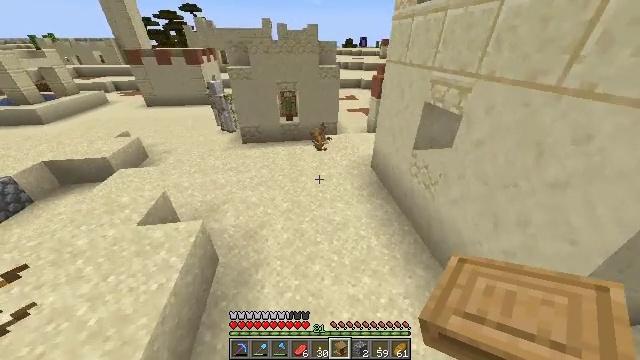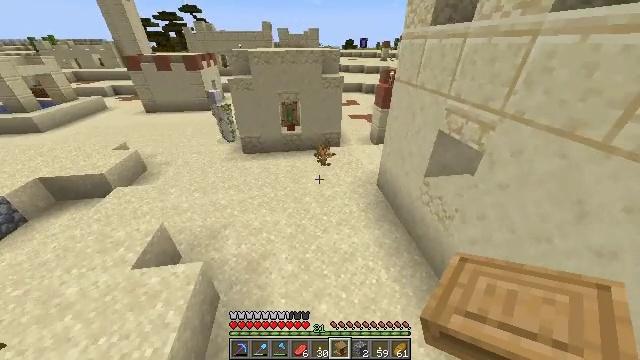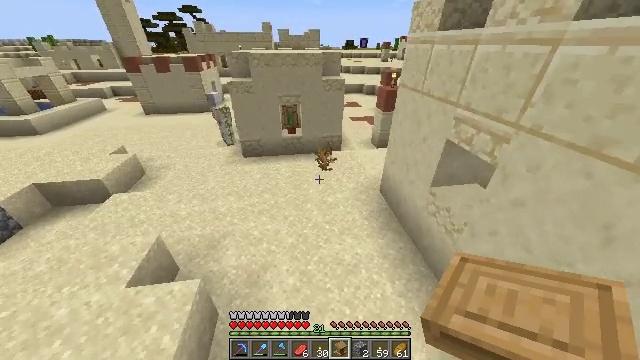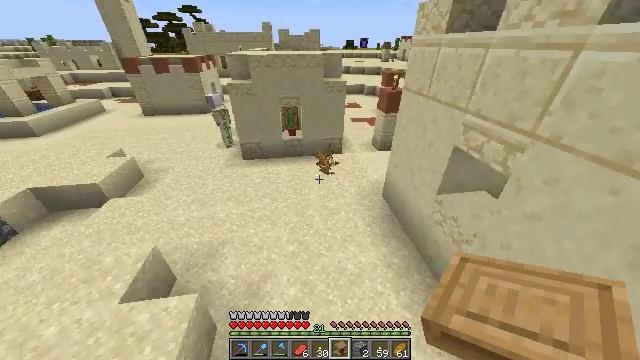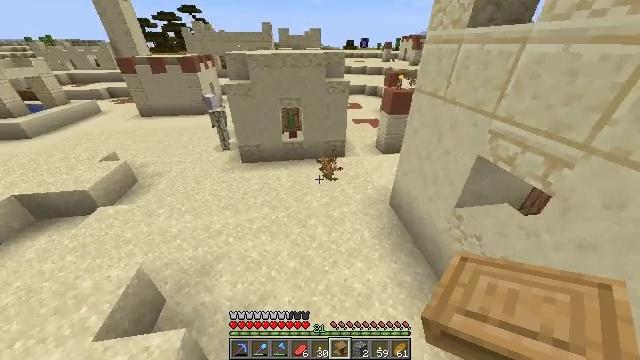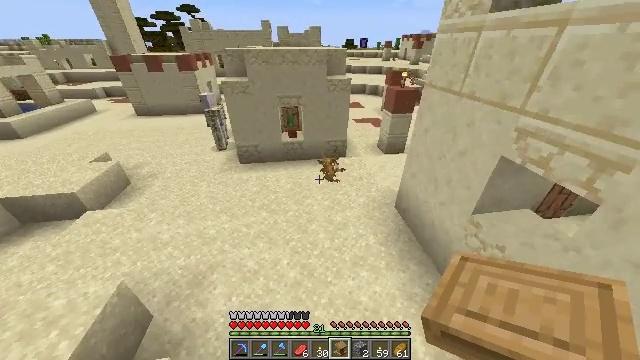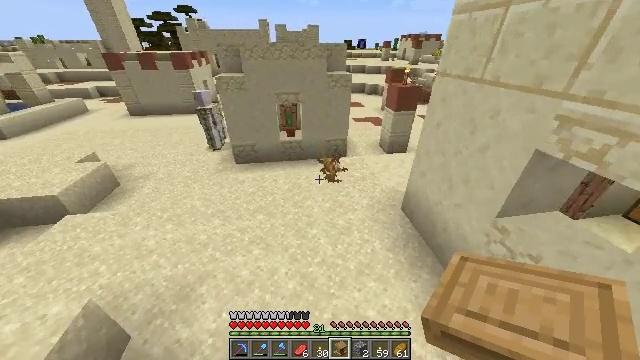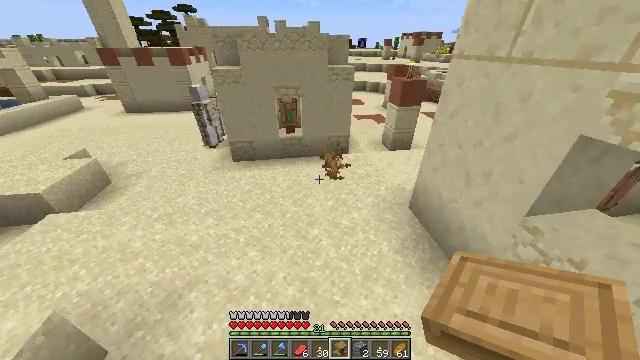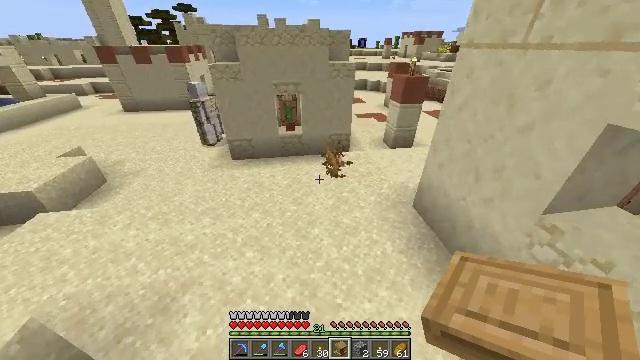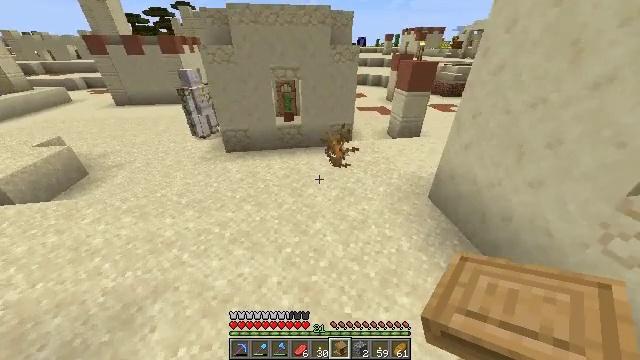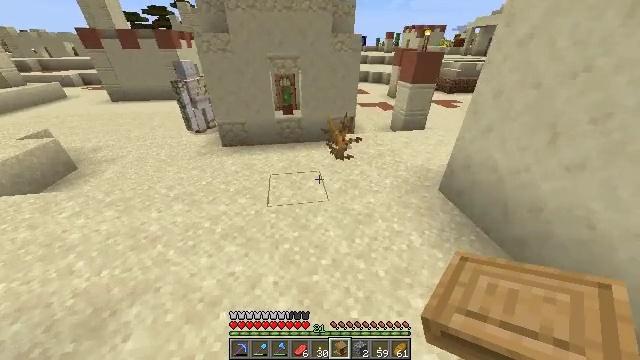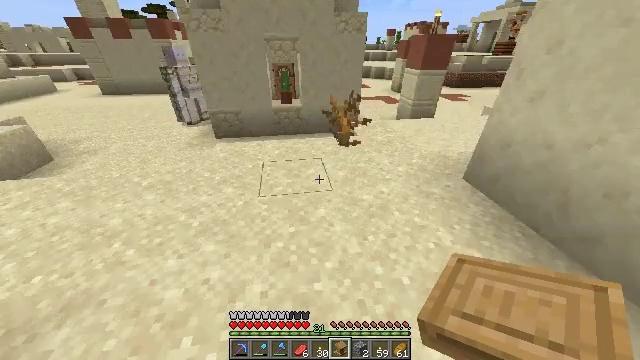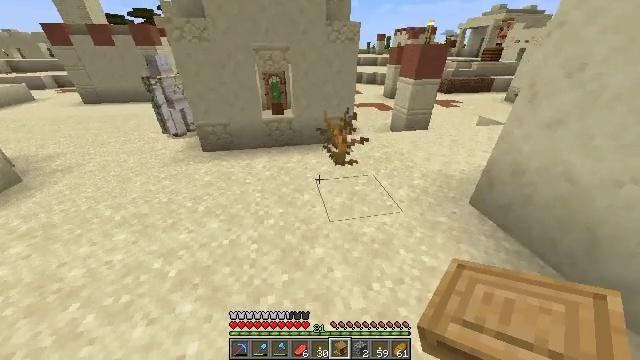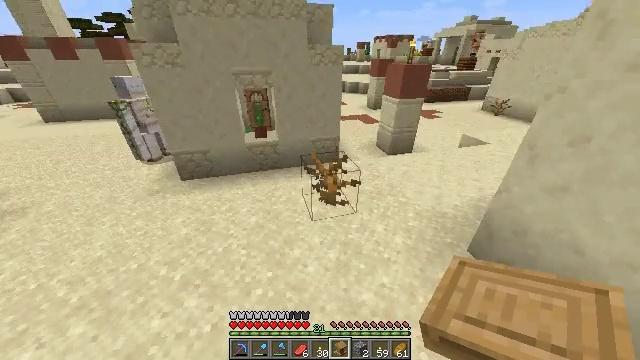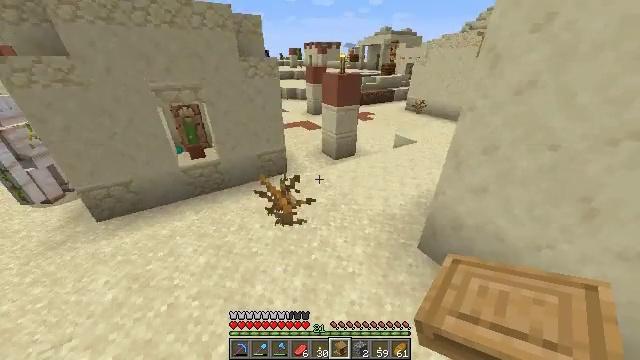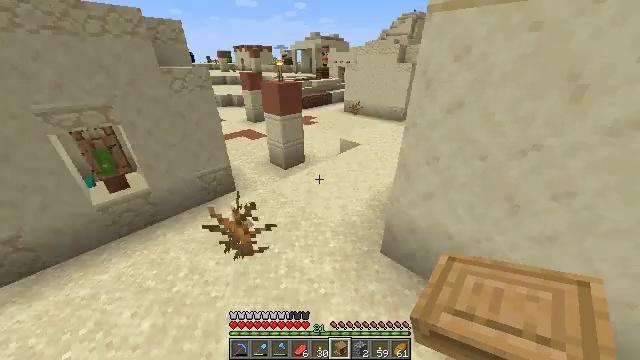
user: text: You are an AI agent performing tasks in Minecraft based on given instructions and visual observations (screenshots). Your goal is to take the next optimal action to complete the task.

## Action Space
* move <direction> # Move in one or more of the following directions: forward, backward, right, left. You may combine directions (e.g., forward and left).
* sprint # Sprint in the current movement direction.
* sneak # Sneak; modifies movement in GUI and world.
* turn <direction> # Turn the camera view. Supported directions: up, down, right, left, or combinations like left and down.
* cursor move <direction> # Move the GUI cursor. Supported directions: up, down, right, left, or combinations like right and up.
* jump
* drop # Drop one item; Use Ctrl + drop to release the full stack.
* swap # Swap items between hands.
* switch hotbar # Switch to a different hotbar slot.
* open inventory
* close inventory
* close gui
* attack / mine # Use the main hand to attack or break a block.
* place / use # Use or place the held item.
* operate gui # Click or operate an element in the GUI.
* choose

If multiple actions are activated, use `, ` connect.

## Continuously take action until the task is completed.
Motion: motion action
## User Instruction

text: Attack the composter to add it to your inventory.
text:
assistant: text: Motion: move forward, sprint, jump
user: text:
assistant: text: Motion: move forward, sprint, jump
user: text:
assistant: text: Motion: move forward, sprint, jump
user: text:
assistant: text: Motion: move forward, sprint, jump
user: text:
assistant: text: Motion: move forward, sprint, jump
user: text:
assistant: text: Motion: move forward, sprint, jump
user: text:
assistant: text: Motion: move forward, sprint, jump
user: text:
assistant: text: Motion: move forward, sprint, jump
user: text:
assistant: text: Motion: move forward, sprint, jump
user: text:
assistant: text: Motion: move forward, sprint, jump
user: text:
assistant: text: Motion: move forward, sprint, jump
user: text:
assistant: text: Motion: move forward, sprint, turn right, jump
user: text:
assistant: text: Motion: move forward, sprint, turn right, jump
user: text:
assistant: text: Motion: move forward, sprint, turn right
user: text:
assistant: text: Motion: move forward, turn right
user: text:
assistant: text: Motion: move forward, turn right
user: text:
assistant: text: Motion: move forward, turn right
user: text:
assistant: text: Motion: move forward, turn right
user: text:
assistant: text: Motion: move forward, turn right
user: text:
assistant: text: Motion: move forward, turn right
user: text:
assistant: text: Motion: move forward, turn right
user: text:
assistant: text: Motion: move forward, turn right
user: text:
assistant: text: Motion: move forward
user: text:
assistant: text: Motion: move forward, turn right
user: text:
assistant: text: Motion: move forward, turn right
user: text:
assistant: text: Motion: move forward
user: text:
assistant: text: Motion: move forward
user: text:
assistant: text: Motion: move forward
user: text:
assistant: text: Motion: move forward
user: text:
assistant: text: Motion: move forward, turn right